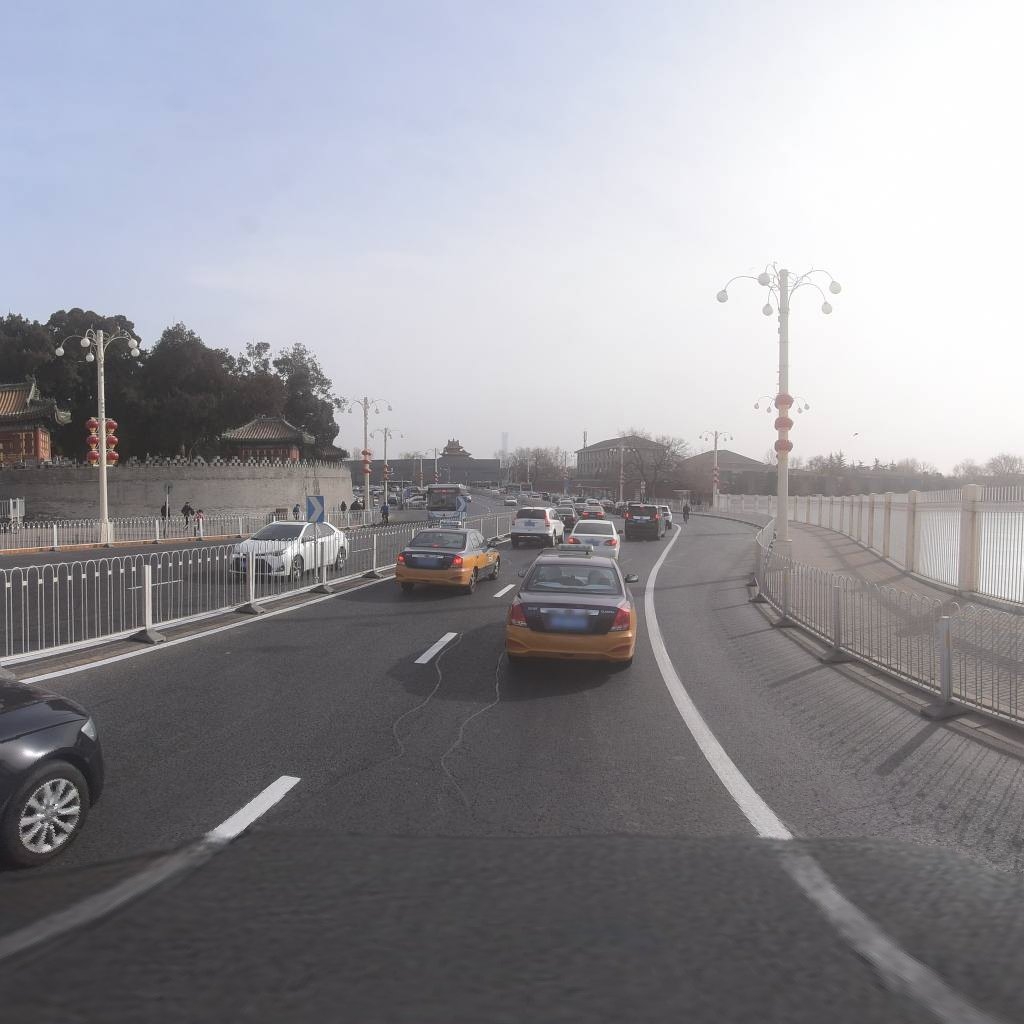
Region: Xicheng
Road damage annotations: longitudinal patch, longitudinal patch